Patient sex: F
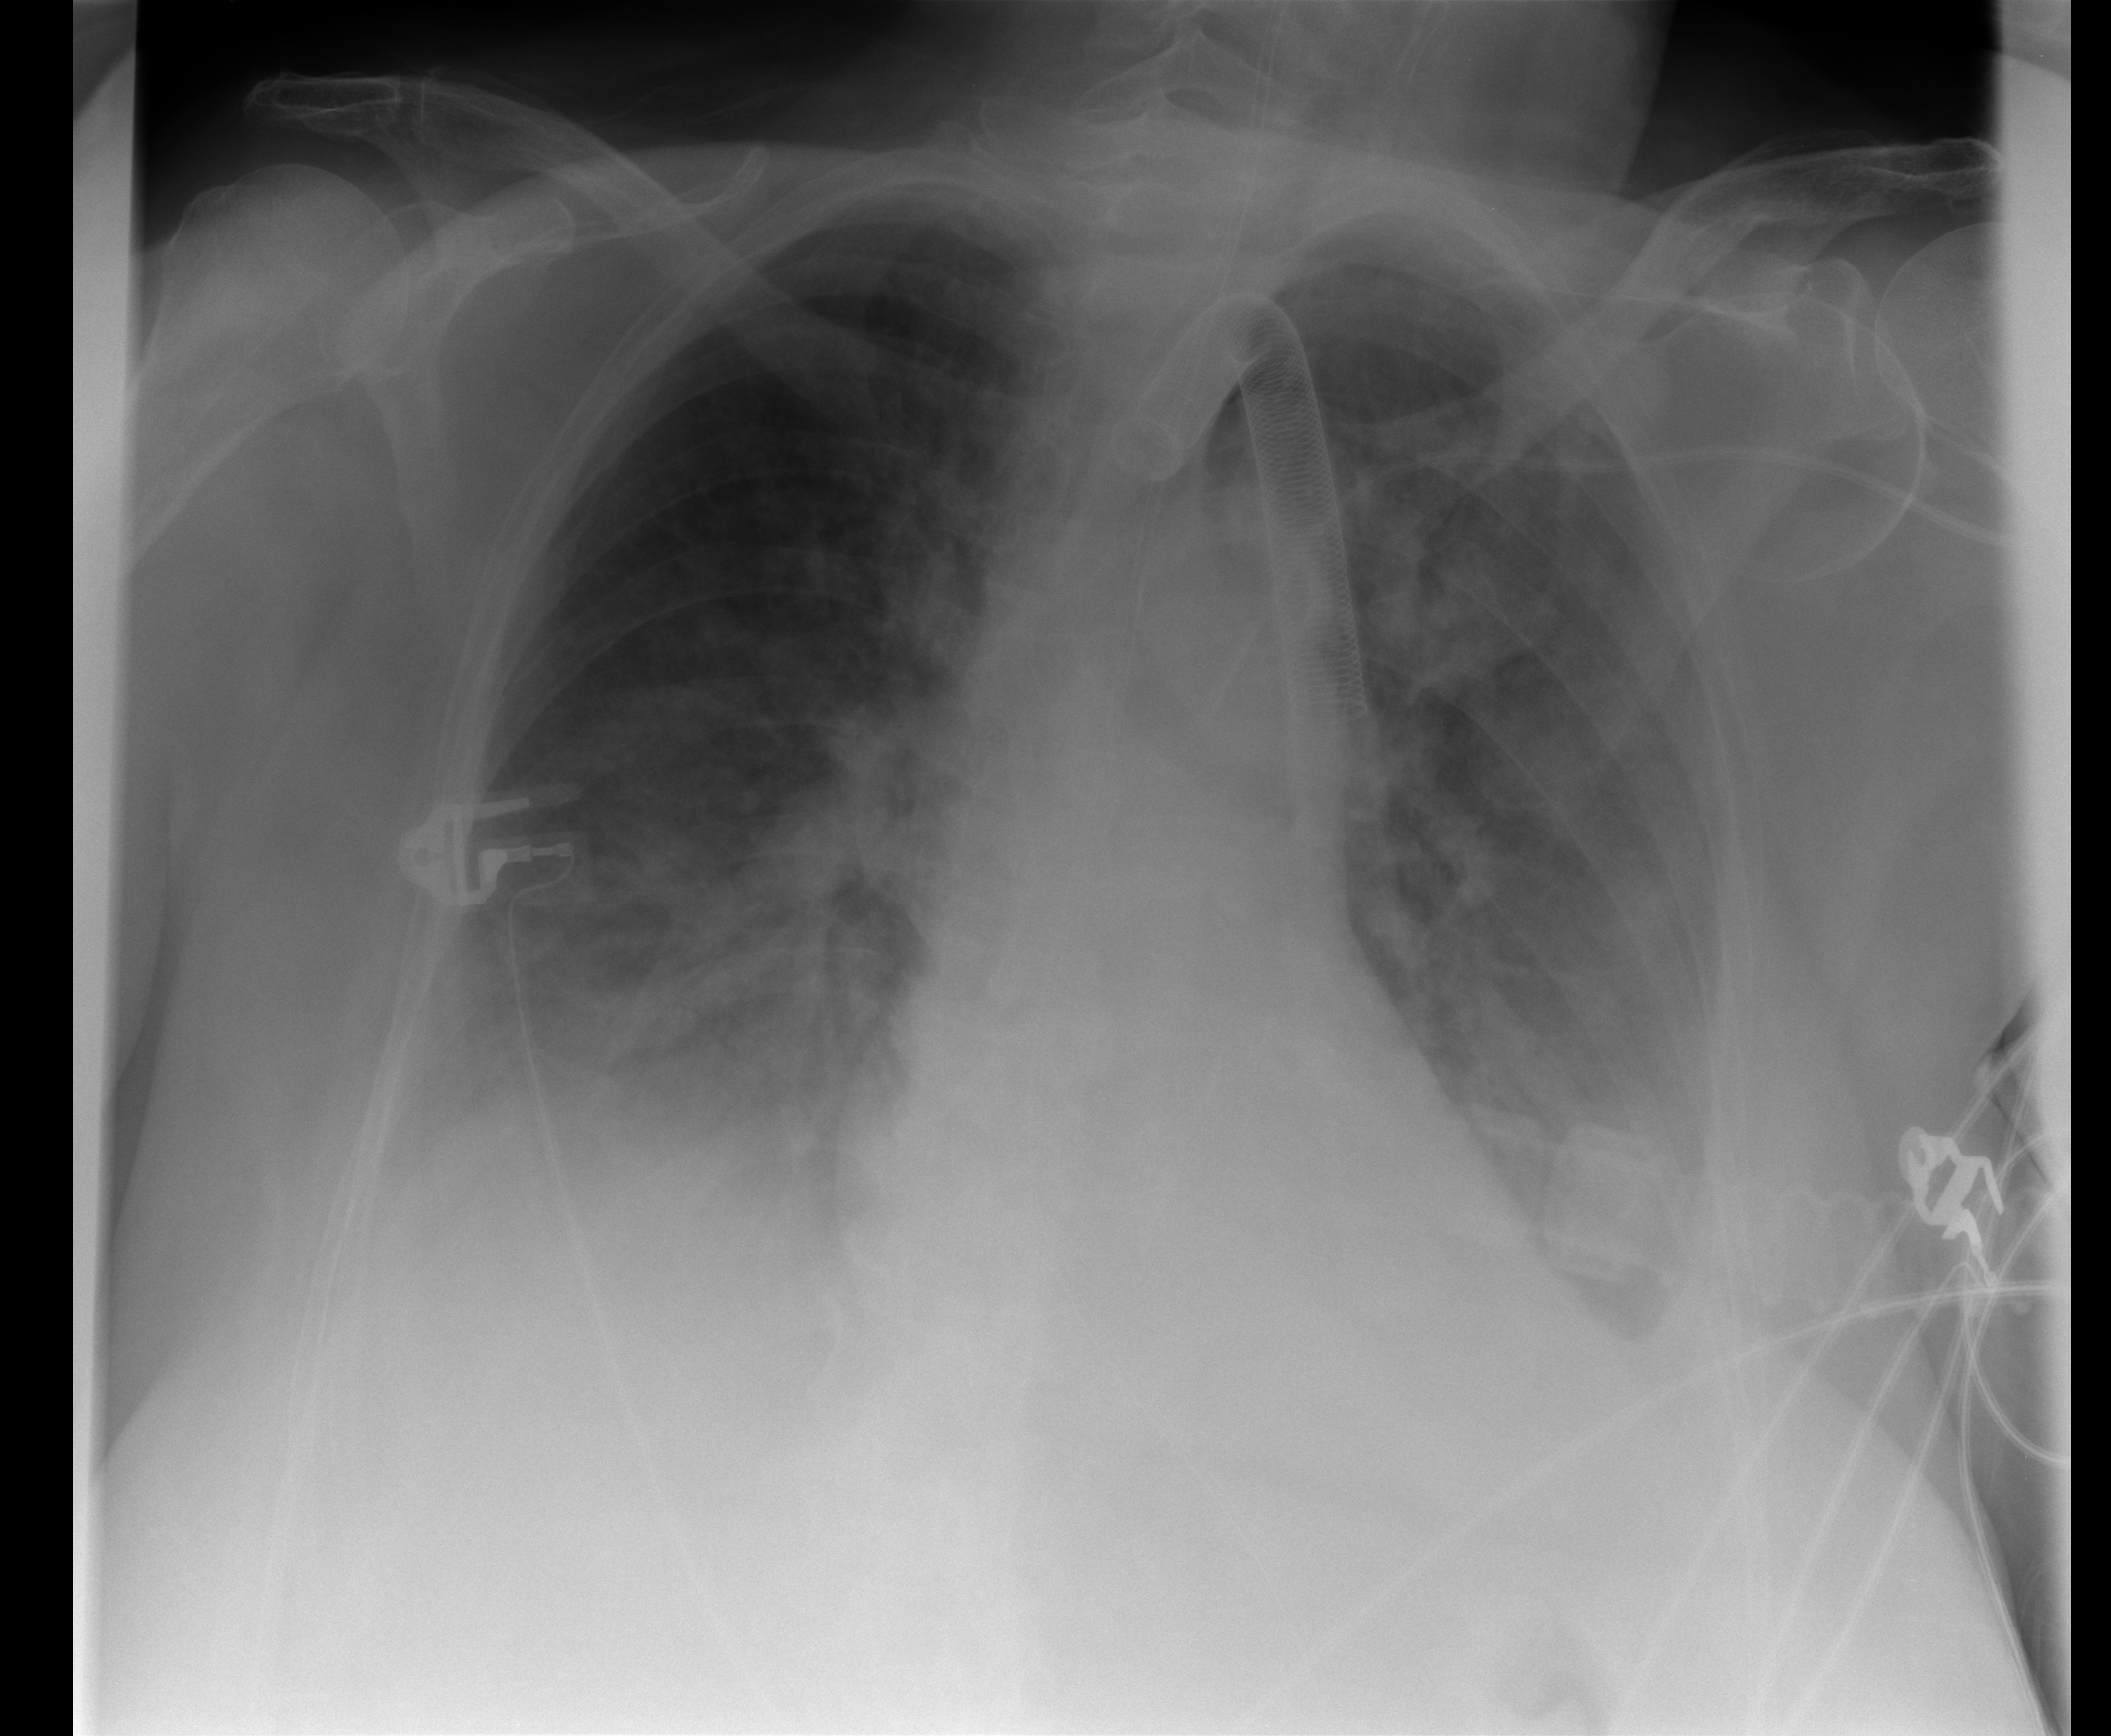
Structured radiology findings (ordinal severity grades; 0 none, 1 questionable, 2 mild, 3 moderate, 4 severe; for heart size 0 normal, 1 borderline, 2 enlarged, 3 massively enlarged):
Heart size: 0
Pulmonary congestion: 2
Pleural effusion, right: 2
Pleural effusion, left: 2
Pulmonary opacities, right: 1
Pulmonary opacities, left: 2
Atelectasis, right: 2
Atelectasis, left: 2